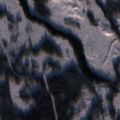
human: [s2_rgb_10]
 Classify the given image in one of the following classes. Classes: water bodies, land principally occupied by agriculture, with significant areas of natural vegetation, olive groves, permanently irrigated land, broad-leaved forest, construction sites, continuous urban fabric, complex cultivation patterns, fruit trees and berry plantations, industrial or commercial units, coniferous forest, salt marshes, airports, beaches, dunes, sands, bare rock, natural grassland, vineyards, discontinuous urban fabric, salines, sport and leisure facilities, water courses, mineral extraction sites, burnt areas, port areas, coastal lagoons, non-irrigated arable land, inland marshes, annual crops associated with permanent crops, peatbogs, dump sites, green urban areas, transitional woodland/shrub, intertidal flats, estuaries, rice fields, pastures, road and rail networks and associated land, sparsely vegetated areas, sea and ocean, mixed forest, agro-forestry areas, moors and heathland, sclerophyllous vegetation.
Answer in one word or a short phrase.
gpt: coniferous forest, transitional woodland/shrub